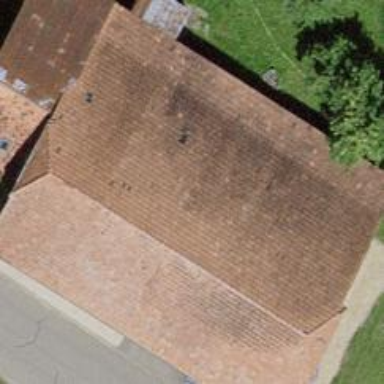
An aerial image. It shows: Garage.